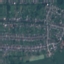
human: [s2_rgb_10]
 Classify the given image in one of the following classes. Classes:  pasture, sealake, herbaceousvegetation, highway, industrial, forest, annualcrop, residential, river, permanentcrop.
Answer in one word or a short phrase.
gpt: Residential